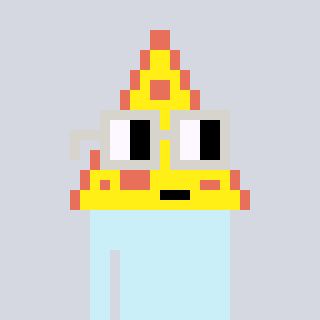
a pixel art character with square light gray glasses, a pizza-shaped head and a computerblue-colored body on a cool background